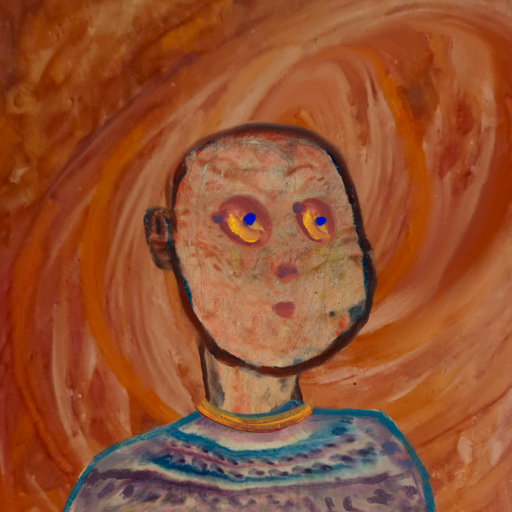
Background: Pious_Lady, Head And Neck Side: Orphan, Face Side: Mother_And_Son_Son, Bust: HillGirl, Hair Side: Blank, Head Accessory: Blank, Second Necklace: Blank, Necklace: Mother_And_Son_Son, Baby: Blank